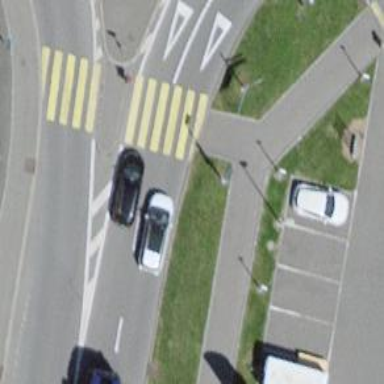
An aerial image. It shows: Kerb serving as barrier.